Aerial crown-view tile of a tropical tree (Barro Colorado Island, Panama), acquired 20240813:
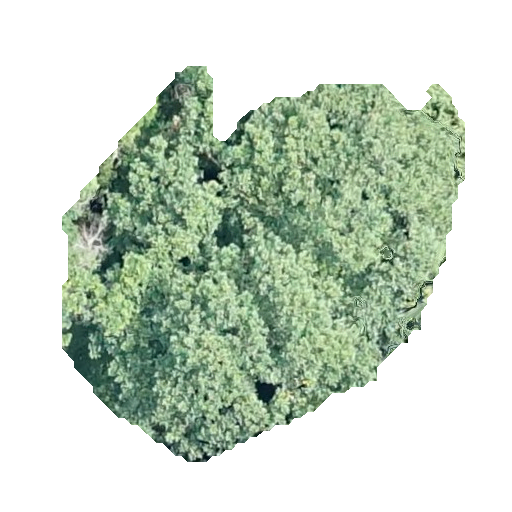
Species: Hieronyma alchorneoides
GBIF accepted scientific name: Hieronyma alchorneoides
Crown area: 169.4 m²